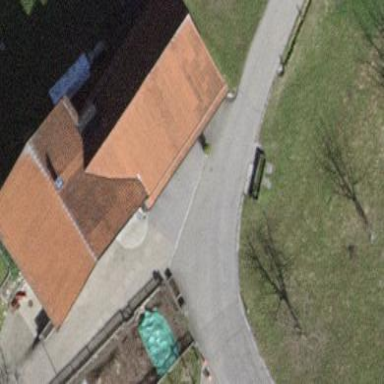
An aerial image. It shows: Simple house.